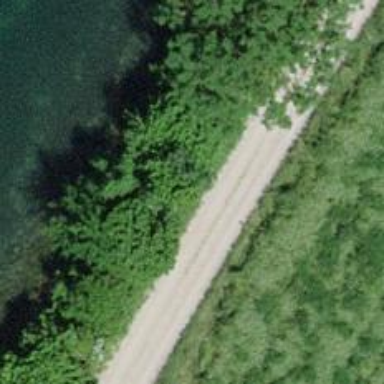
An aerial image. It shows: Gravel track with grade 2 tracktype.